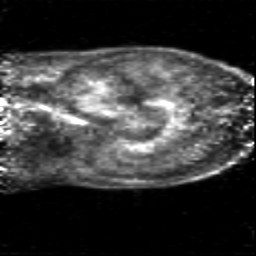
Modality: PET
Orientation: sagittal
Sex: female
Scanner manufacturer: siemens